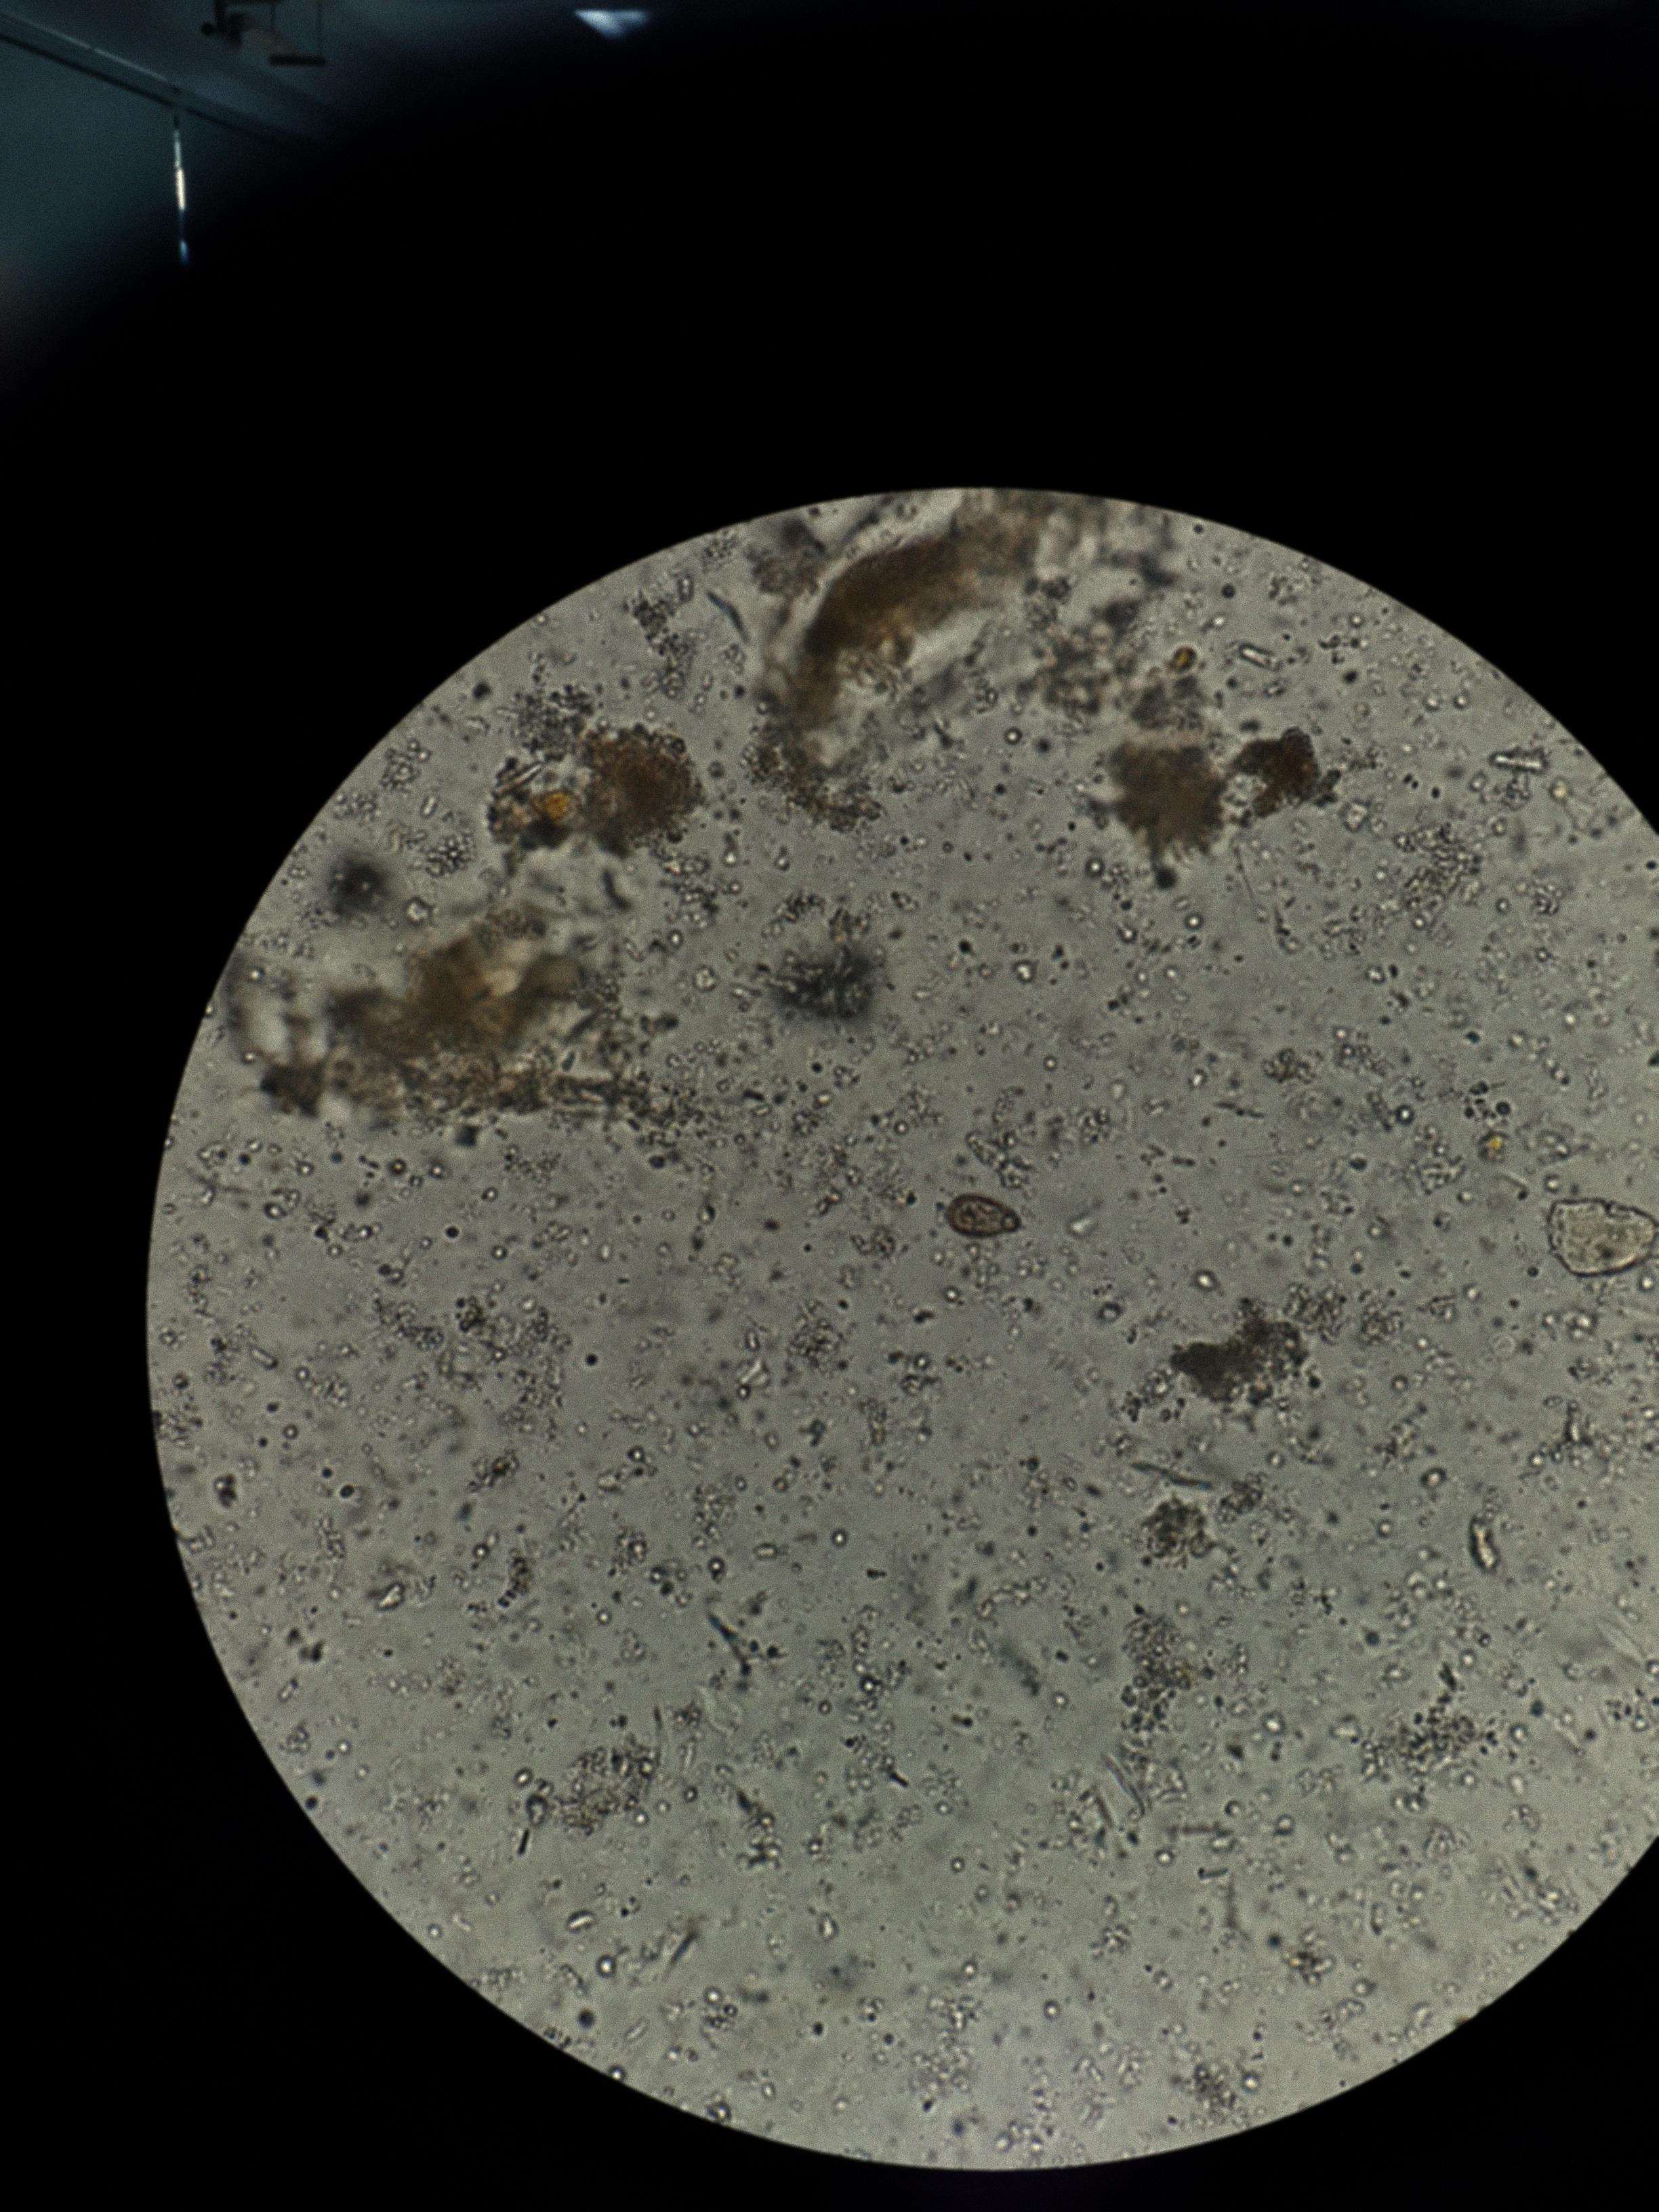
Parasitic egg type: Opisthorchis viverrine